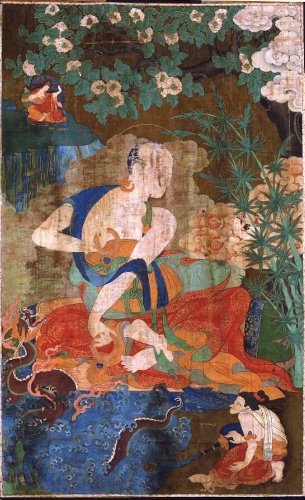
Date: 17th century
Object type: Tangka
Classification: Paintings
Medium: Distemper on cloth
Culture: Tibet
Dimensions: Image: 40 3/4 x 24 3/4 in. (103.5 x 62.9 cm)
Overall with mounting: 41 3/8 x 25 1/2 in. (105.1 x 64.8 cm)
Department: Asian Art
Credit line: Rogers Fund, 1930
Accession year: 1930
Repository: Metropolitan Museum of Art, New York, NY
Tags: Rivers|Men|Buddhism